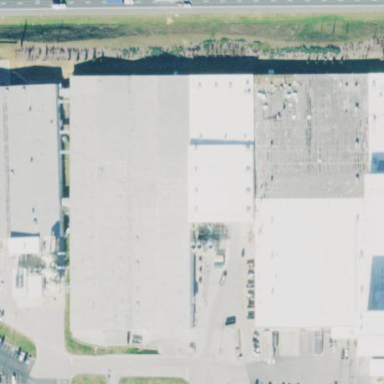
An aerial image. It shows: Industrial building.